Interaction volume radius: 5 \u00c5
Interaction volume height: 20 \u00c5
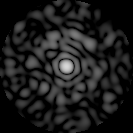
Disorder parameter: 0.8062